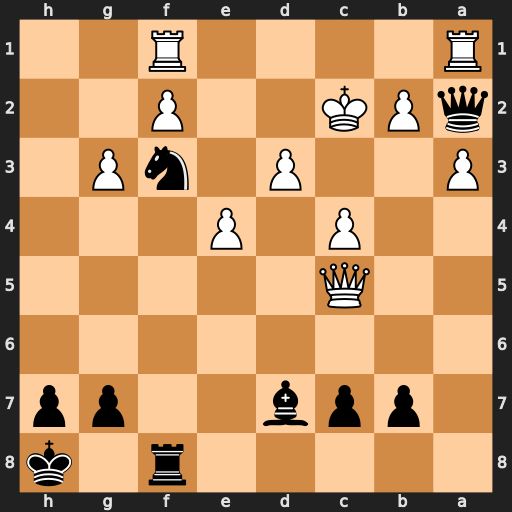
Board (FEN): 5r1k/1ppb2pp/8/2Q5/2P1P3/P2P1nP1/qPK2P2/R4R2
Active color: b
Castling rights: -
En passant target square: -
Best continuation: Ba4+ Kc3 Qb3#